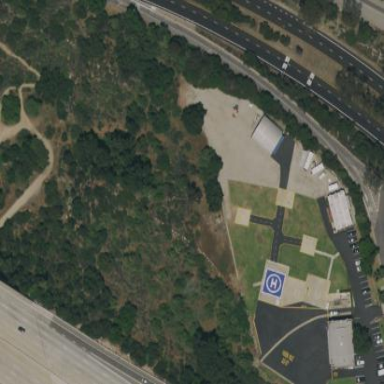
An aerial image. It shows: Heliport at the airport.